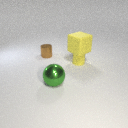
small brown metal cylinder behind large green metal sphere